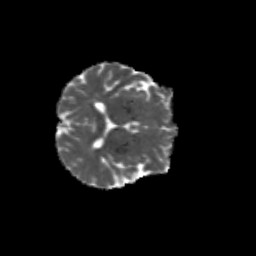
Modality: MD
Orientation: axial
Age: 56
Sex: female
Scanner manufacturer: siemens
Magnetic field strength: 3 T
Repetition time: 4.71 s
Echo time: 0.0906 s